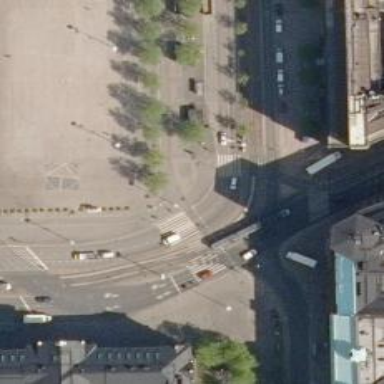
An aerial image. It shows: Tram railway with contact lines for electrification.